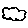
Label: cloud